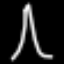
Label: The Eiffel Tower